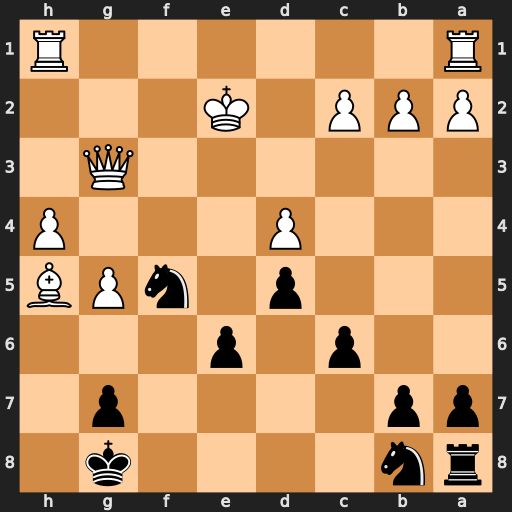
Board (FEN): rn4k1/pp4p1/2p1p3/3p1nPB/3P3P/6Q1/PPP1K3/R6R
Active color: b
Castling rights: -
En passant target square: -
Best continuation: Nxg3+ Kd2 Nxh5